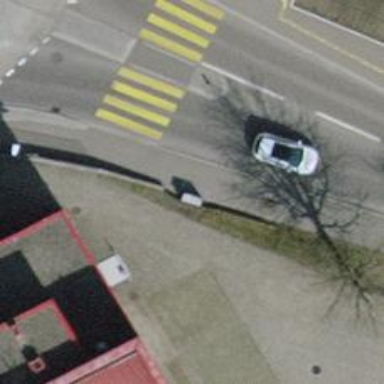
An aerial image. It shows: Kerb serving as barrier.